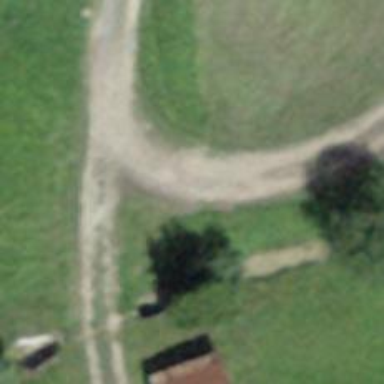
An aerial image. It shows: Gravel track with grade2 quality.